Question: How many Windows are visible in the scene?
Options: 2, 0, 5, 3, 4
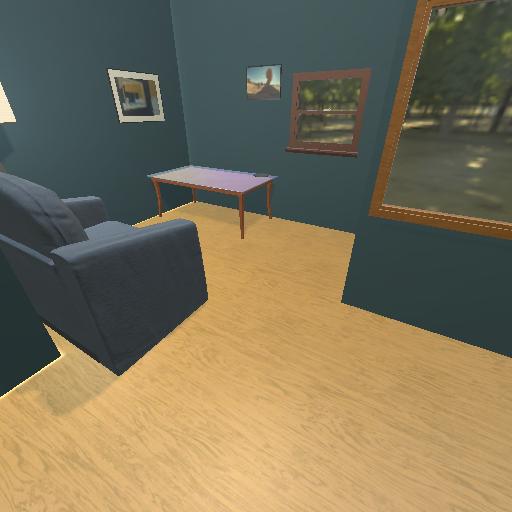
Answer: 2